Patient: sex F, age 54
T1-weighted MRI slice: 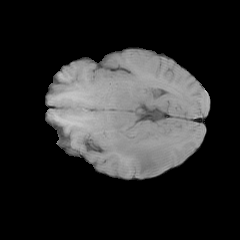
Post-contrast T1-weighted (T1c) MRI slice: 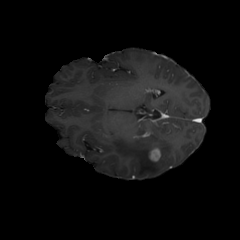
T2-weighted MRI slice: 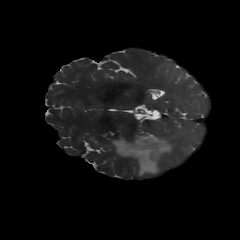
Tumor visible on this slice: yes
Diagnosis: Glioblastoma, IDH-wildtype
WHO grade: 4